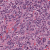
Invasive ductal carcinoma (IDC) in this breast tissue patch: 1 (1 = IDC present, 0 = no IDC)